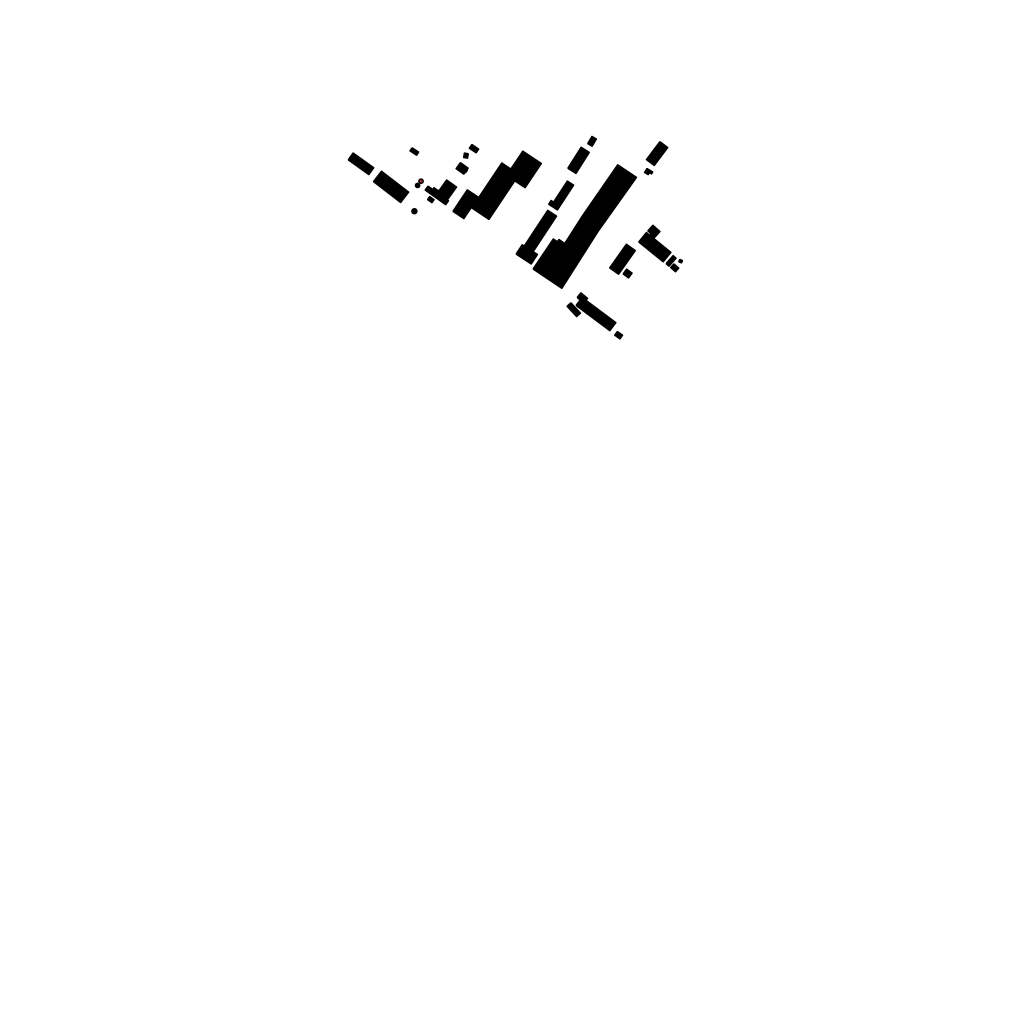
Tags: overhead vector_map, industrial, individual_rise, low_rise, density_1, Building, Facility, 1.0 km²